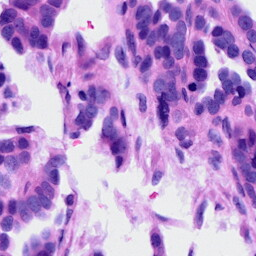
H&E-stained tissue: Ovarian